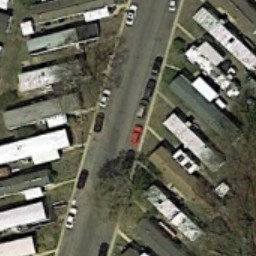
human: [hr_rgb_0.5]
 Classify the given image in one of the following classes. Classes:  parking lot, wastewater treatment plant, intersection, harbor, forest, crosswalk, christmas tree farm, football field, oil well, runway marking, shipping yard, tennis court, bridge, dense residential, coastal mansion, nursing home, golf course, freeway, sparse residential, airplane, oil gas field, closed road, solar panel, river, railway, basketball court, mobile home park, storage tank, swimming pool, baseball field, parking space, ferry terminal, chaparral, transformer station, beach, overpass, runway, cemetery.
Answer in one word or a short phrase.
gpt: mobile home park